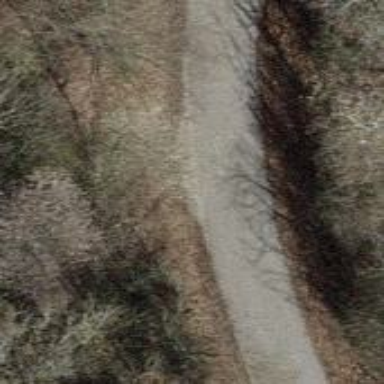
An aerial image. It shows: Compacted track with grade 4 tracktype.